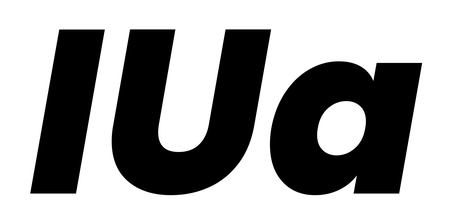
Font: Poppins-ExtraBoldItalic